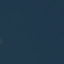
Land use / land cover class: SeaLake